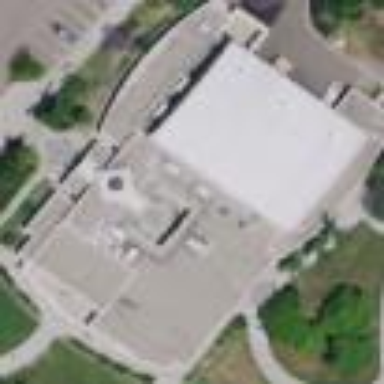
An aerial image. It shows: Community center building.